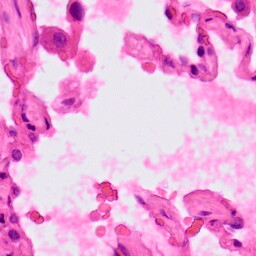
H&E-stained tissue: Lung